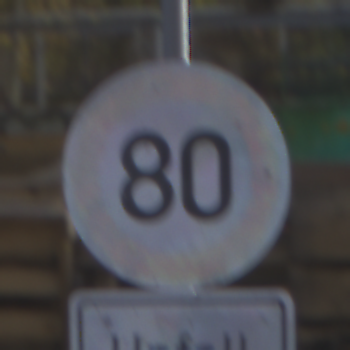
Verkehrszeichen: Geschwindigkeit80
Zusatzzeichen unten: HinweiseAufGefahrenDurchVerbaleAngabe8
Umgebung: Outdoor, Urban
Tageszeit: MorningAfternoon
Wetter: PartlyCloudy
Licht: Natural
Jahreszeit: NotSpecified
Kontrast: MediumContrast